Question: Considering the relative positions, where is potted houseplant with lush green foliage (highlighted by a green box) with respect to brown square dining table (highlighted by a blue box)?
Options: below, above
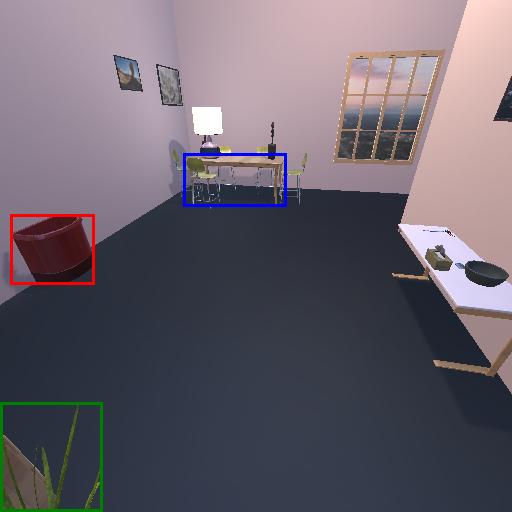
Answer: below